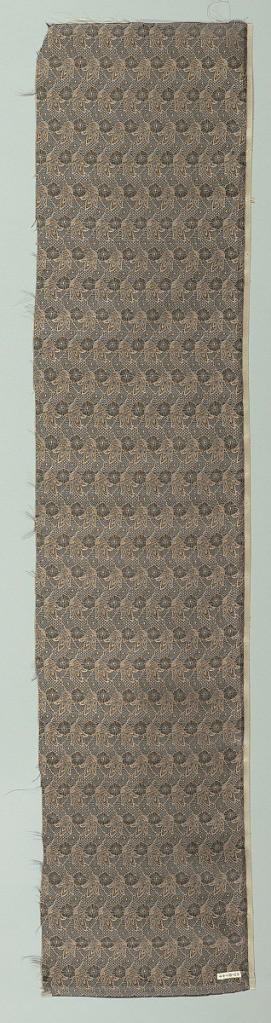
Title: Textile fragment
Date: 19th century
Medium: Technique: plain compound satin
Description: Repeats of lotus and other indistinct ornaments filled with fancy weave patterns - the satin backgound is black - wefts are light blue and rose tan.